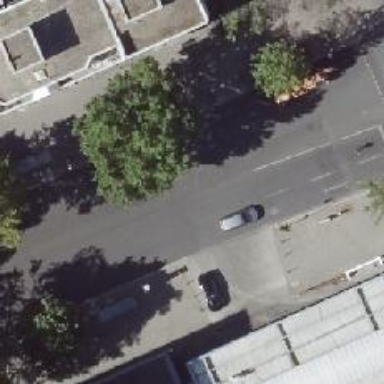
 indicated by ""no stopping"" condition."